Interaction volume radius: 10 \u00c5
Interaction volume height: 10 \u00c5
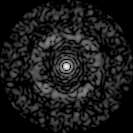
Disorder parameter: 0.7989